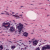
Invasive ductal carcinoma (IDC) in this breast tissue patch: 0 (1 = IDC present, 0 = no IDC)